Question: I am using SQL Server 2008 R2
As you can see on image NOID 29 already taken by LIB_TOURNE 1, how can i neglect the NOID 29 that taken by LIB_TOURNE 2
so when NOID with date X is unique. NOID 29 with date 2012-09-27 11:47:52.000 only appear once time.

Thanks you in advance,
Stev
PS : i have try also:
> SELECT DISTINCT * FROM LETTRE_VOIT_FINAL LEFT JOIN TOURNE ON
LETTRE_VOIT_FINAL.INSEE_DEST = TOURNE.NO_INSEE AND TYPE_TOURNE =
MODE_LIV order by TOURNE.LIB_TOURNE
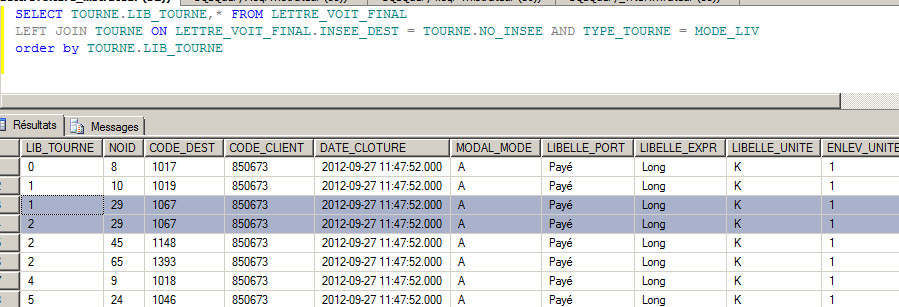
Answer: You can do this with a 'group by':
'''
select min(lib_tourne), <all columns but lib_tourne>
from (<your query here>) t
group by <all columns but lib_tourne>
'''